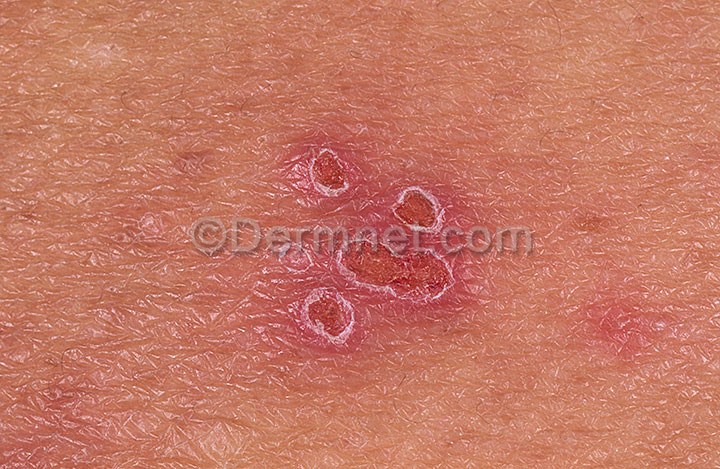
Disease: Warts Molluscum and other Viral Infections